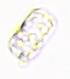
Label: Cerataulina_Guinardia_Dactyliosen